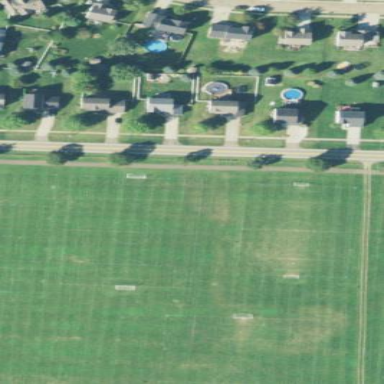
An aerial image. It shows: Soccer pitch designated for leisure and sports activities.